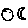
Label: moon